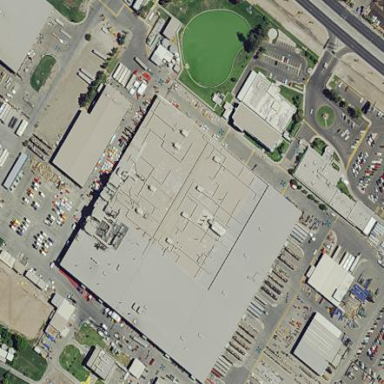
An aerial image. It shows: Industrial area.